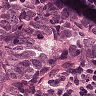
Metastatic tissue present: yes